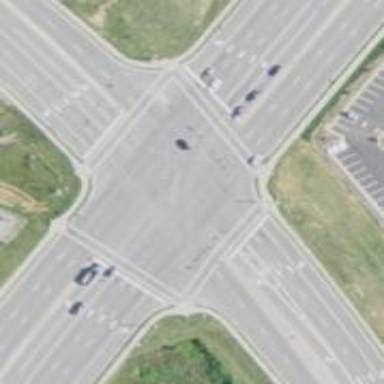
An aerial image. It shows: Marked road crossing.